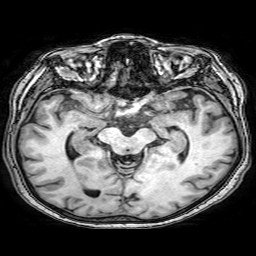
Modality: T1w
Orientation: coronal
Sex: female
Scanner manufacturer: philips
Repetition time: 0.008132 s
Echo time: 0.00372 s